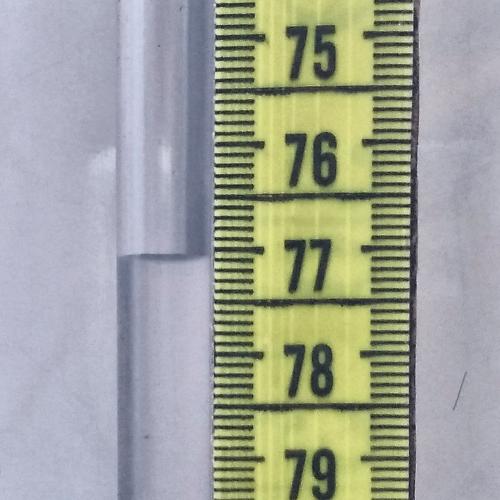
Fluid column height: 77.1 cm